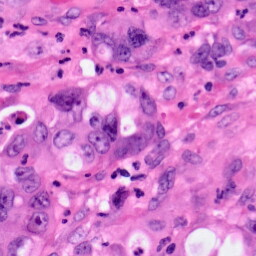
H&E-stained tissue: Pancreatic